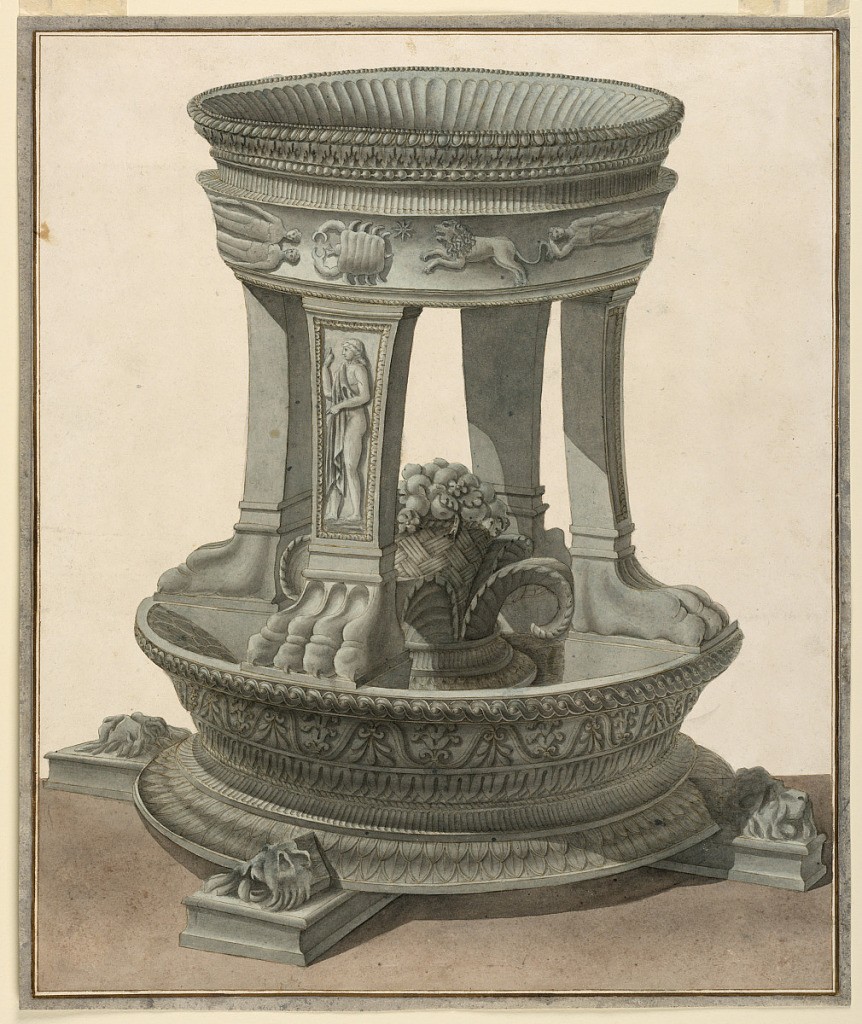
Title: Altar to Apollo from the Villa di Cicerone, after a print by Piranesi
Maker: Donato Vaselli, Italian
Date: late 18th century
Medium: Pen and ink, brush and watercolor on paper
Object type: Drawing
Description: Perspective view of the Apollo altar, decorated with the heads and feet of lions, figures, a crab, fruit, and ornamental patterns. Rendering shows effects of light and of the floor. Two framing lines.